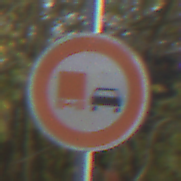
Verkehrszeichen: UeberholverbotKraftfahrzeuge
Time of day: MorningAfternoon
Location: Outdoor (Urban)
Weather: PartlyCloudy
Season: NotSpecified
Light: Natural